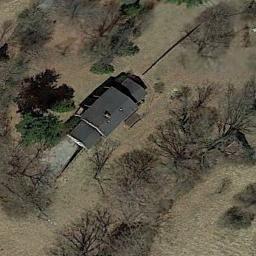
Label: sparse_residential